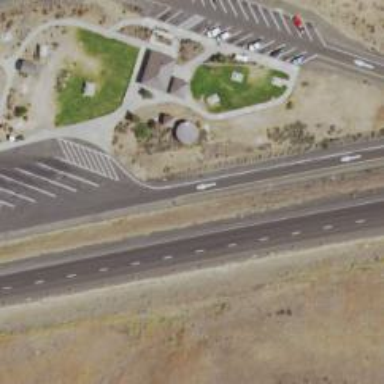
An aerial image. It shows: Service road leading to rest area.